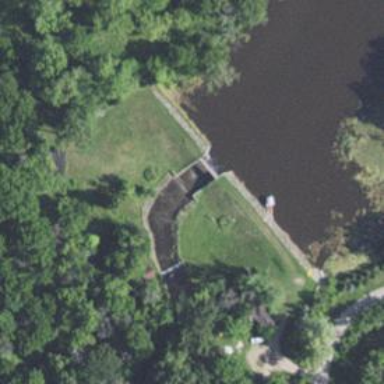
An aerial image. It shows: Dam along waterway.